Question: I'm trying to remove the border glow (please see screenshot below) that appears by default when a JavaFX button is selected:

I also want to do this using CSS, and not declaratively from within the main JavaFX script. However, I am having trouble figuring out what CSS property I need to use (er, set to 0?) in order to remove that border.
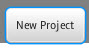
Answer: To remove the focus ring display from any control from within code:
'''
control.setStyle("-fx-focus-color: transparent;");
'''
To remove the focus ring for all controls, apply a stylesheet:
'''
.root { -fx-focus-color: transparent; }
'''
To only remove the ring for all buttons, use:
'''
.button { -fx-focus-color: transparent; }
'''
I find the '-fx-focus-color' attribute setting more straight-forward than relying on some weird combination of insets to remove the focus ring.
In addition, you can use the same setting to change the focus ring to a different color, such as '-fx-focus-color: firebrick'.
JavaFX 8 shipped with a new default user agent stylesheet (<URL>. This new user agent stylesheet shipped with an additional setting for focus highlights: '-fx-faint-focus-color'. For Java 8 applications, it is necessary to set both '-fx-focus-color' and '-fx-faint-focus-color' to transparent to remove all traces of the focus ring. See good4m's answer to this question.
If you only set the focus colors to transparent as previously recommended in this answer, for some controls you may see some subtle differentiation between when a control is focused and when it is not. For many applications this will not be an issue and setting the focus colors to transparent will be sufficient.
For more information and alternate solutions, review James_D's answer to <URL>. Be aware that the link to Jens Deter's blog unfortunately has some annoying pop-ups.